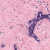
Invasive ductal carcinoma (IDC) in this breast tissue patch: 0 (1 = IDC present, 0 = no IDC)